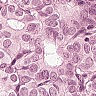
Metastatic tissue present: yes